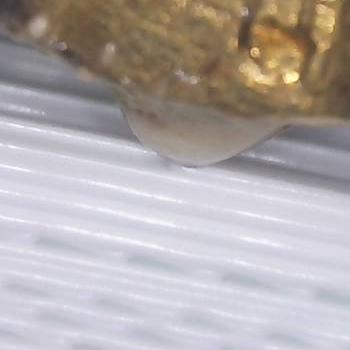
Flow rate: 105%